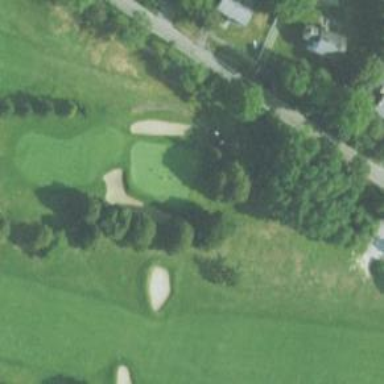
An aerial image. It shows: Golf hole.